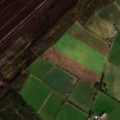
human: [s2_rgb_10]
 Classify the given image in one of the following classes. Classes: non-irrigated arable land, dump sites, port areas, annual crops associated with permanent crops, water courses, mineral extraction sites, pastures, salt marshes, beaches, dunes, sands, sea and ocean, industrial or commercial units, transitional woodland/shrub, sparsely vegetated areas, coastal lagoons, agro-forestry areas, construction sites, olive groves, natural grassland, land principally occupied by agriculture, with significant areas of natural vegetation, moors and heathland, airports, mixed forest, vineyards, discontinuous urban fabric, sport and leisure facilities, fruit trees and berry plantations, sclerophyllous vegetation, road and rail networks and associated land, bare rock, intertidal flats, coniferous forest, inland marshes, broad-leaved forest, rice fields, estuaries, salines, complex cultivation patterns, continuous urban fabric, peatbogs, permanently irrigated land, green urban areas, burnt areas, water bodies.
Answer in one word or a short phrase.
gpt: non-irrigated arable land, pastures, broad-leaved forest, mixed forest, peatbogs